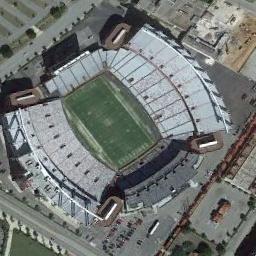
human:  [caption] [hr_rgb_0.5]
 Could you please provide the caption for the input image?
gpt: The stadium is on the bare land next to some buildings .

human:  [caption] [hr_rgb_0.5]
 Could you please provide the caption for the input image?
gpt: This stadium has a row of white signs on each side .

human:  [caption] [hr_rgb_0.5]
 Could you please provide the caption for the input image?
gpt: Parking lot and lawn around the Coliseum .

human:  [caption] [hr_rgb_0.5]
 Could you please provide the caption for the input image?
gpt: There are many cars near the stadium .

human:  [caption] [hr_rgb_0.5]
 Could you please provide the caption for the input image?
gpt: There are some cars beside the stadium .